Question: is enabled on my (shared) web host, but for some reason it always reports "0 hits" in the stats. Could that be because it's not compatible with <URL>?
Or anyone have any other suggestions as to why there are 0 cache hits?

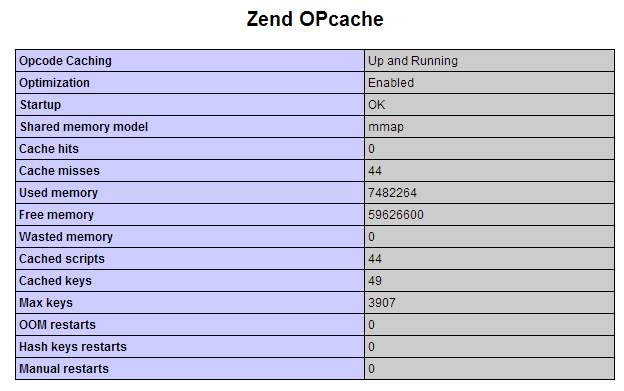
Answer: I've been told that , sadly.
but only in '' or '' modes, not in standard '' mode (<URL>.
So even though you might be able to enable the opcache in cPanel or via INI, you don't get cache hits because the PHP process ends and the RAM is freed. Looks like I'm out of luck for the time being.